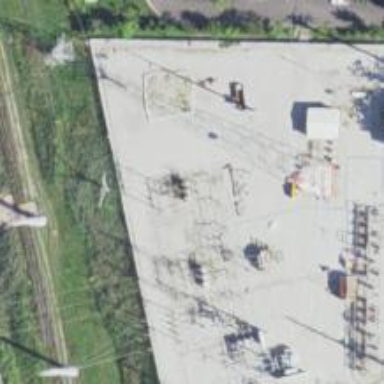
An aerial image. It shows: Switch for power supply.